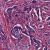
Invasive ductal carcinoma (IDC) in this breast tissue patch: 1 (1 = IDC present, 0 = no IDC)